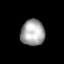
Tissue: lung
Cell type: T cells
Senescence score: 0.2236
Nuclear area (px): 613
Mean DAPI intensity: 165.131